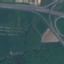
Land use / land cover class: Highway